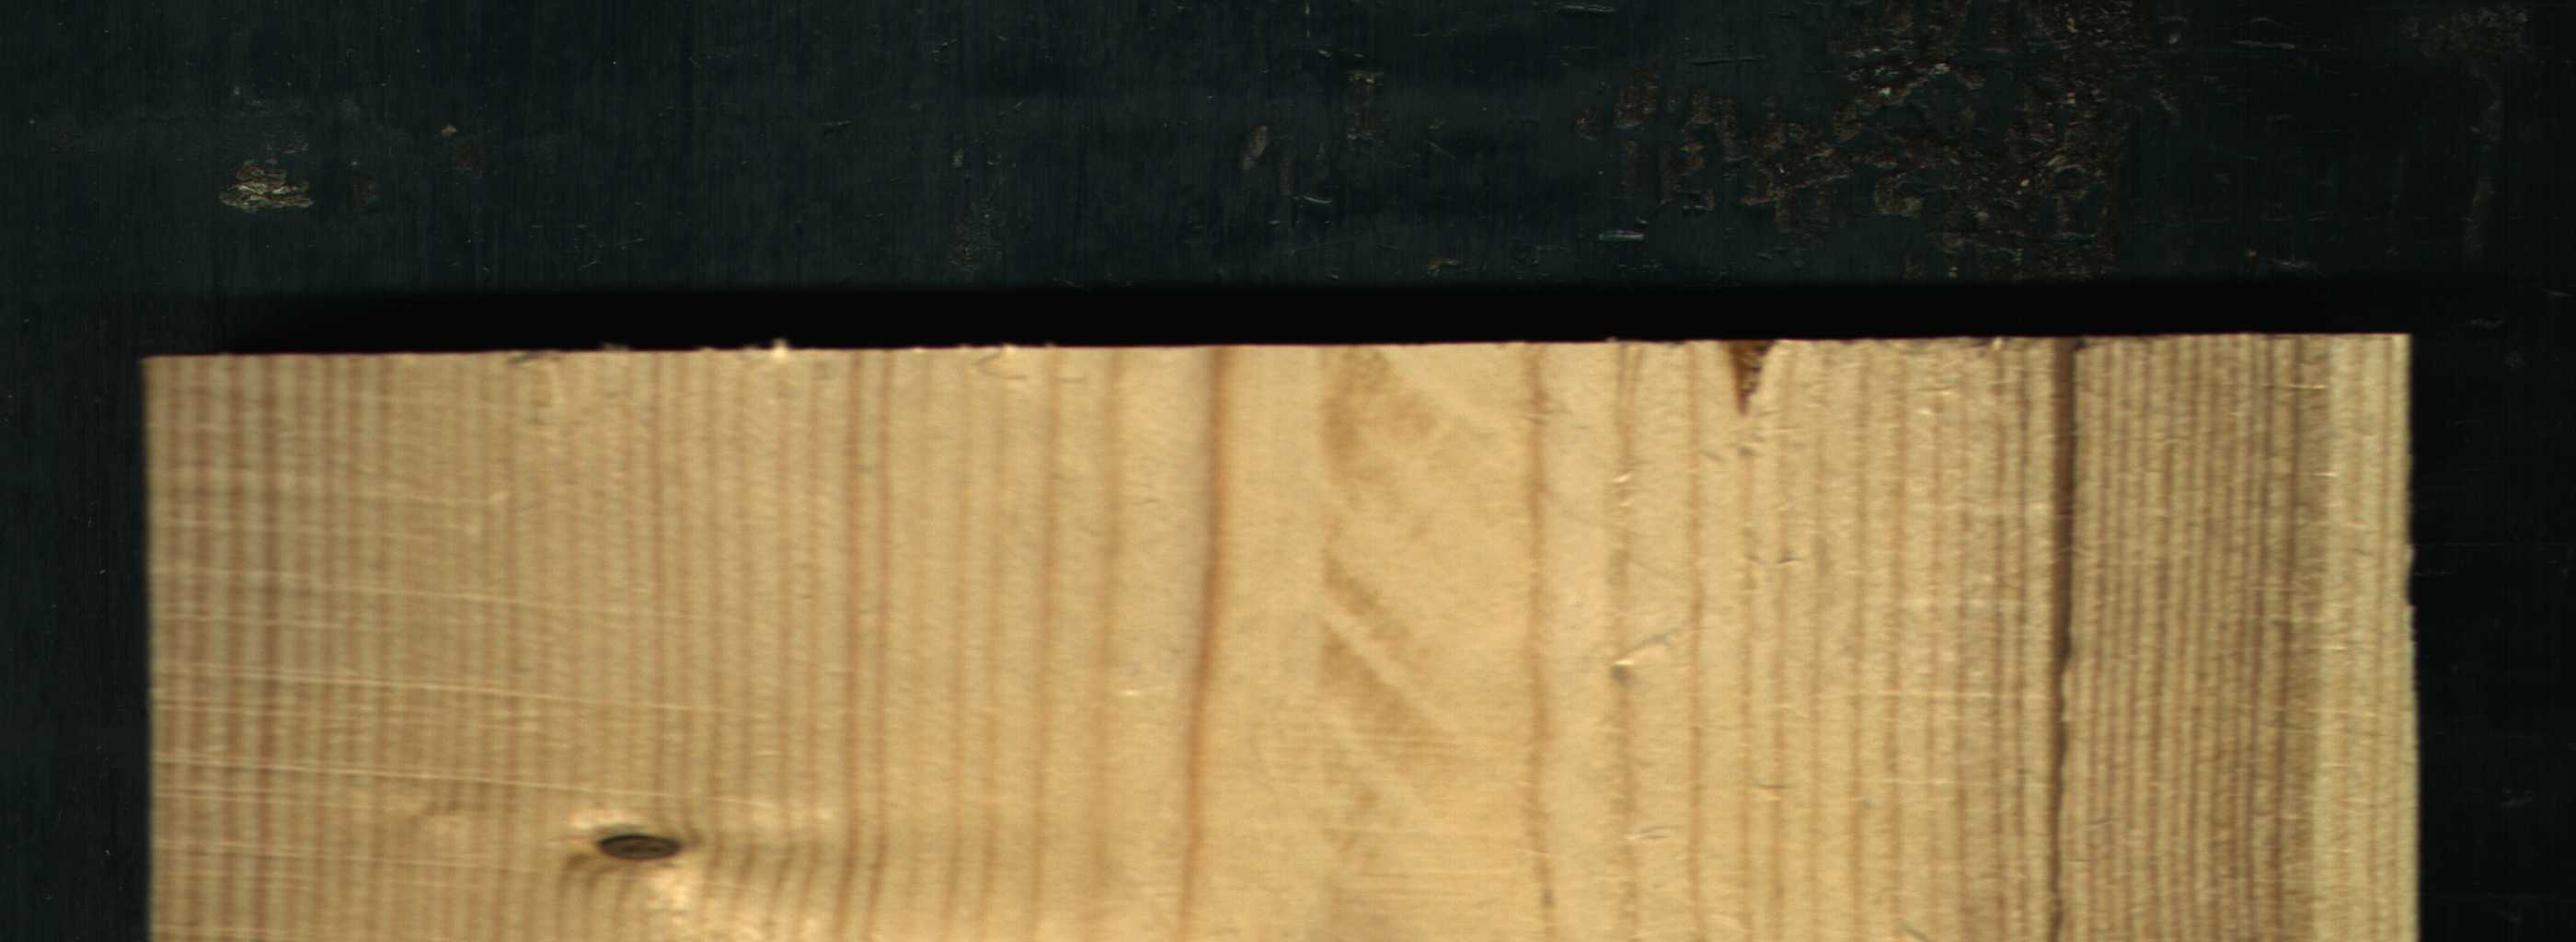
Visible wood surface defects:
resin
Crack
Crack
Dead_Knot